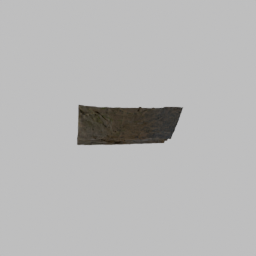
Label: architecture